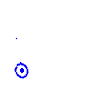
Particle: kaon